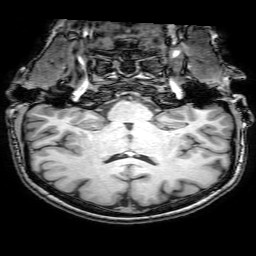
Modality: T1w
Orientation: sagittal
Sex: female
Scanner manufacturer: philips
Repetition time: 0.008202 s
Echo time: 0.00378 s